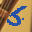
Label: 5